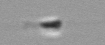
Label: flagellate_morphotype3